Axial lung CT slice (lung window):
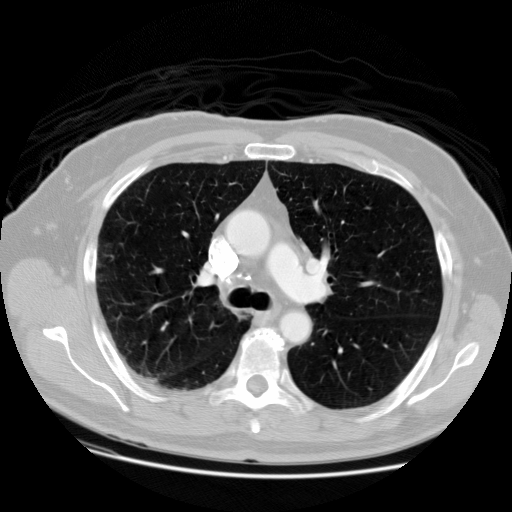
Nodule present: no